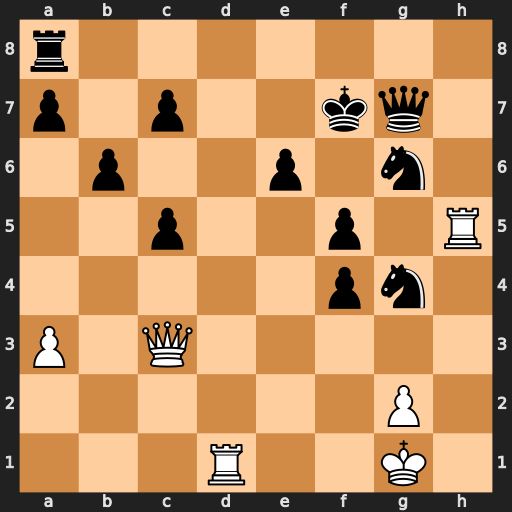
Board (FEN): r7/p1p2kq1/1p2p1n1/2p2p1R/5pn1/P1Q5/6P1/3R2K1
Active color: w
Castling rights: -
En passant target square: -
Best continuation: Rd7+ Ne7 Rxe7+ Kxe7 Qxg7+